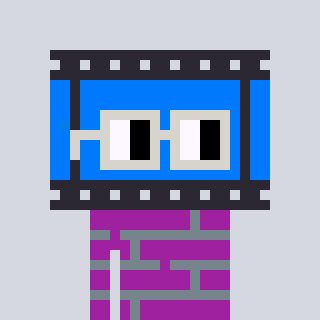
a pixel art character with square light gray glasses, a film strip-shaped head and a magenta-colored body on a cool background